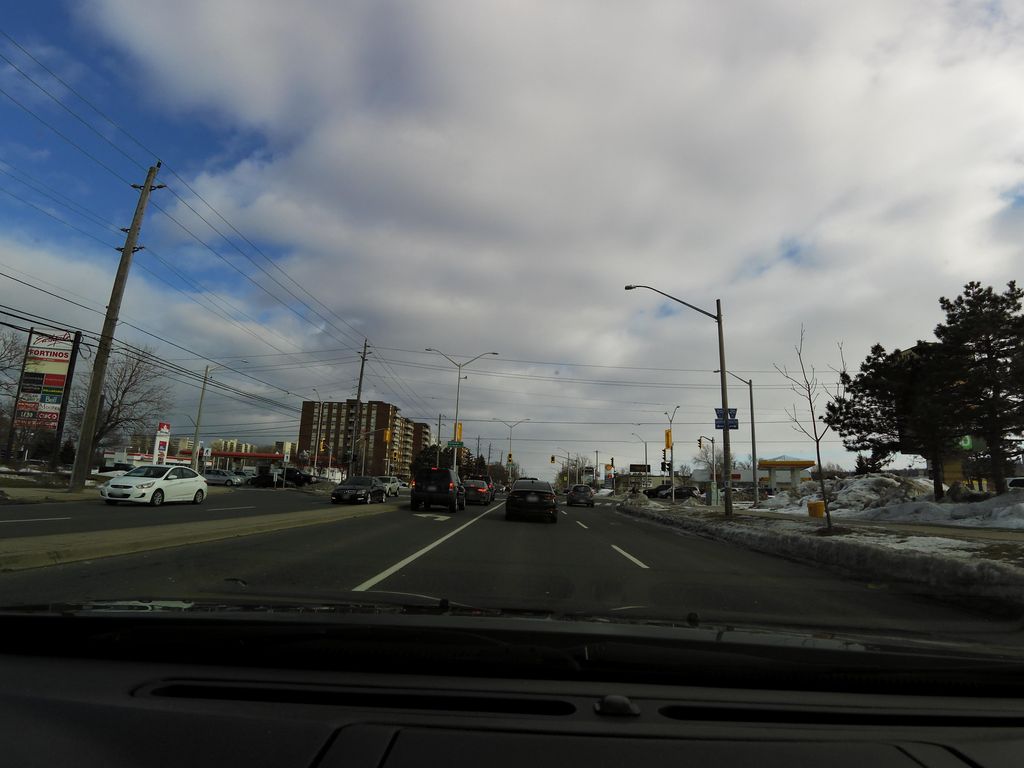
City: hamilton